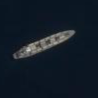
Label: civil